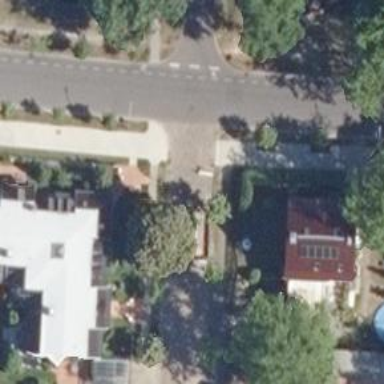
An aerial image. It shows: Residential road with sidewalks on both sides.